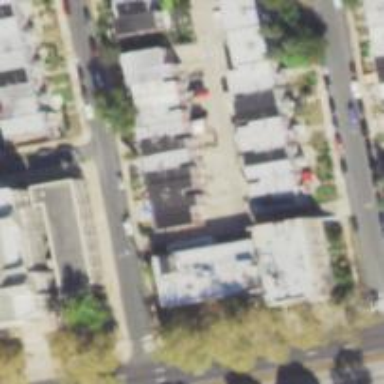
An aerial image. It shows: Alley classified as service road.